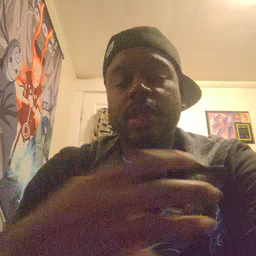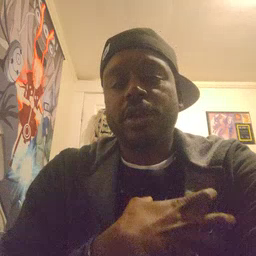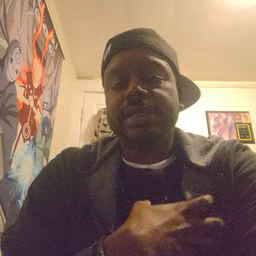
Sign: police